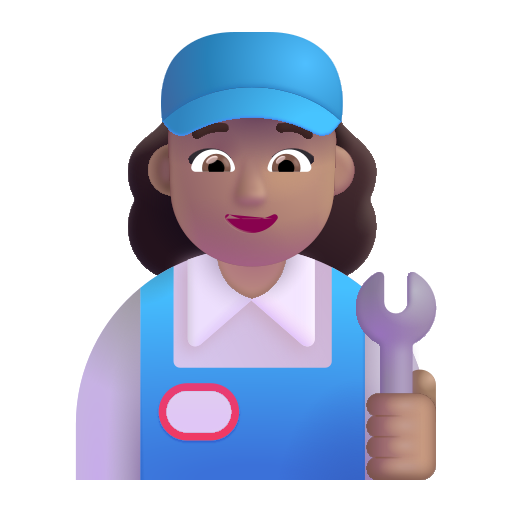
woman mechanic color